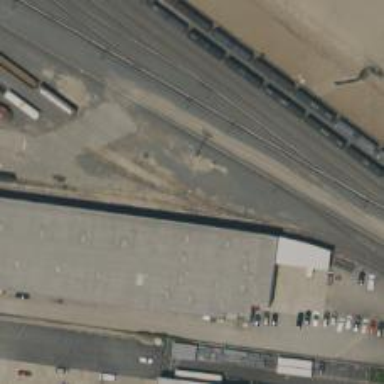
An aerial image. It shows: Railway yard in service.